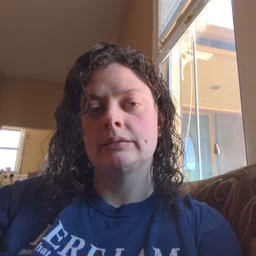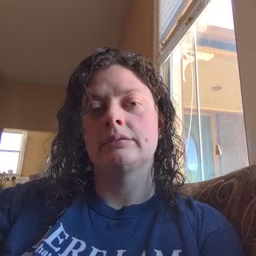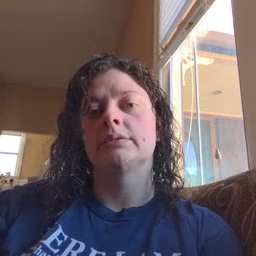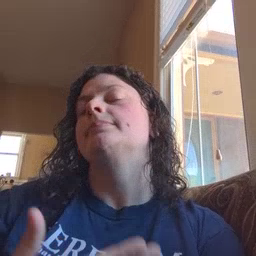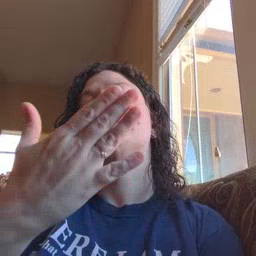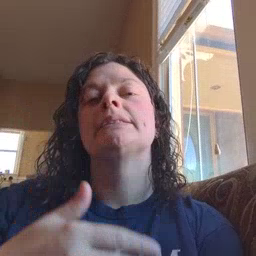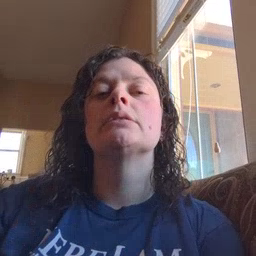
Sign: mitten